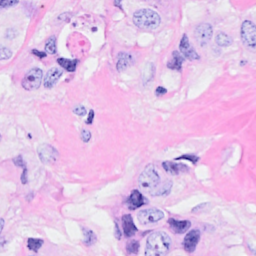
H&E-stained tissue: Breast